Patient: sex F, age 54
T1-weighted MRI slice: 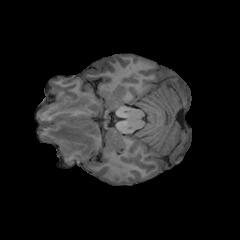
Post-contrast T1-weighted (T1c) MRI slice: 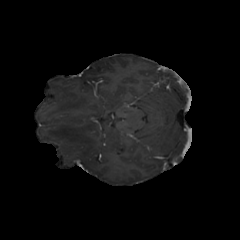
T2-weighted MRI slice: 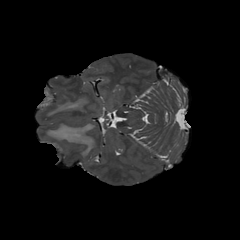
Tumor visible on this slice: yes
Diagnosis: Glioblastoma, IDH-wildtype
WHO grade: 4